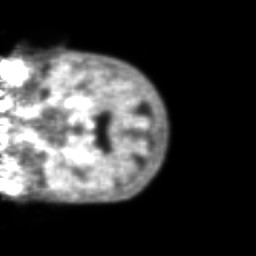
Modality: PET
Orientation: coronal
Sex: female
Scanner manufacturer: ge